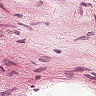
Metastatic tissue present: no